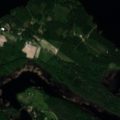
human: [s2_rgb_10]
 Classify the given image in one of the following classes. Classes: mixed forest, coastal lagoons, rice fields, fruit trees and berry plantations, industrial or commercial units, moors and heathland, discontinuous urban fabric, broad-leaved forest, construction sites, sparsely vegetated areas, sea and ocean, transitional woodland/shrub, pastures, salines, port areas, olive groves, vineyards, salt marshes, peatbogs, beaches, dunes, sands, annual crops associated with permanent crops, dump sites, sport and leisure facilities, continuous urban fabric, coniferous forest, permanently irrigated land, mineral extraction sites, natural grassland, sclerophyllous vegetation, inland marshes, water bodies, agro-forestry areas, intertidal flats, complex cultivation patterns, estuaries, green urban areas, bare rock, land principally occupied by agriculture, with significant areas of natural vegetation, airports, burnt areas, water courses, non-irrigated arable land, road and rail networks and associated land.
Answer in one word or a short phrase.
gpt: land principally occupied by agriculture, with significant areas of natural vegetation, coniferous forest, mixed forest, inland marshes, water bodies